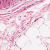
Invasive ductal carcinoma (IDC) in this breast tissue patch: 0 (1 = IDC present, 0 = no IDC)